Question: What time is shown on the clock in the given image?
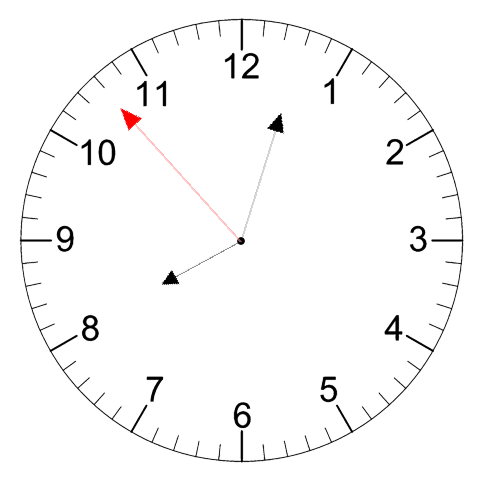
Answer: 08:02:53